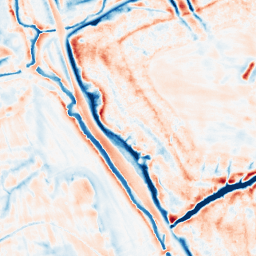
Category: edge_preserving
Decomposition family: bilateral
Decomposition parameters: d: 21
sigma_color: 100
sigma_space: 150
Upsampling method: cubic_mitchell
Upsampling parameters: scale: 8
Upsampling scale: 8